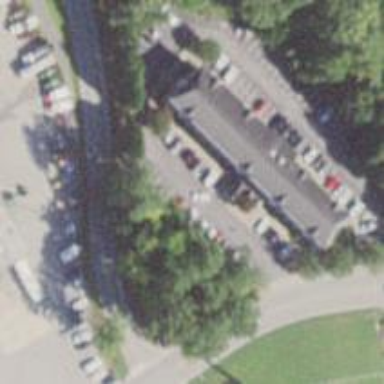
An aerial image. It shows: Hotel building.